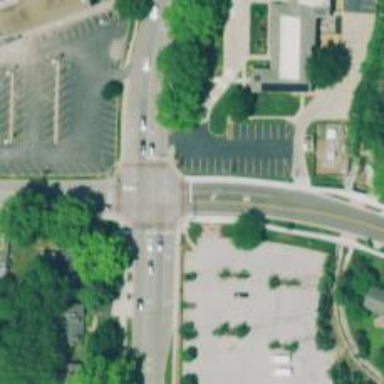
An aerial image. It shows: Solid stop line on the road marking.